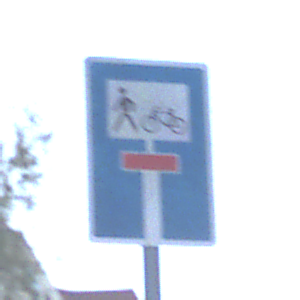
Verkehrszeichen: SackgasseRadverkehrFussgaengerDurchlaessig
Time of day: SunriseSunset
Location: Outdoor (Urban)
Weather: Clear
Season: NotSpecified
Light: Natural